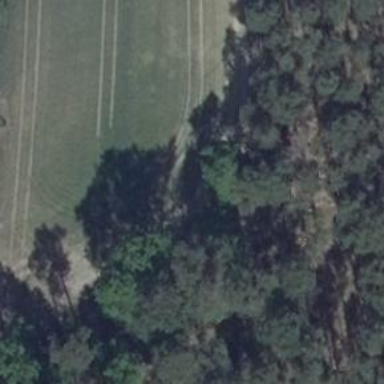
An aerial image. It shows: Hunting stand.